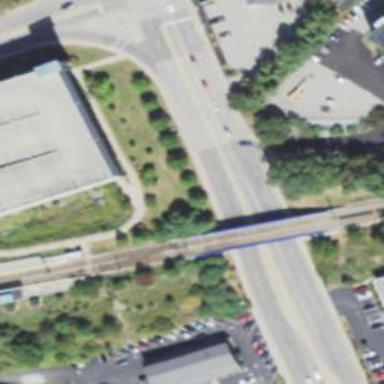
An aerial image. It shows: Bridge for light rail electrified with contact line.